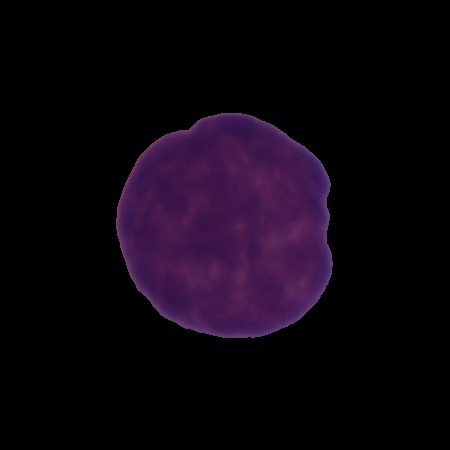
Label: cancer